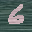
Label: 6